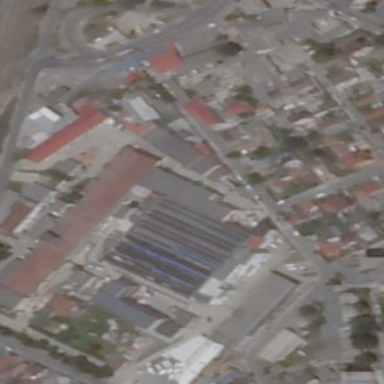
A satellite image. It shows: Industrial area.